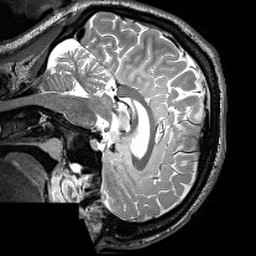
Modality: T2w
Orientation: sagittal
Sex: male
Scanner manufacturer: siemens
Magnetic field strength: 3 T
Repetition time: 3 s
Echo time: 0.418 s